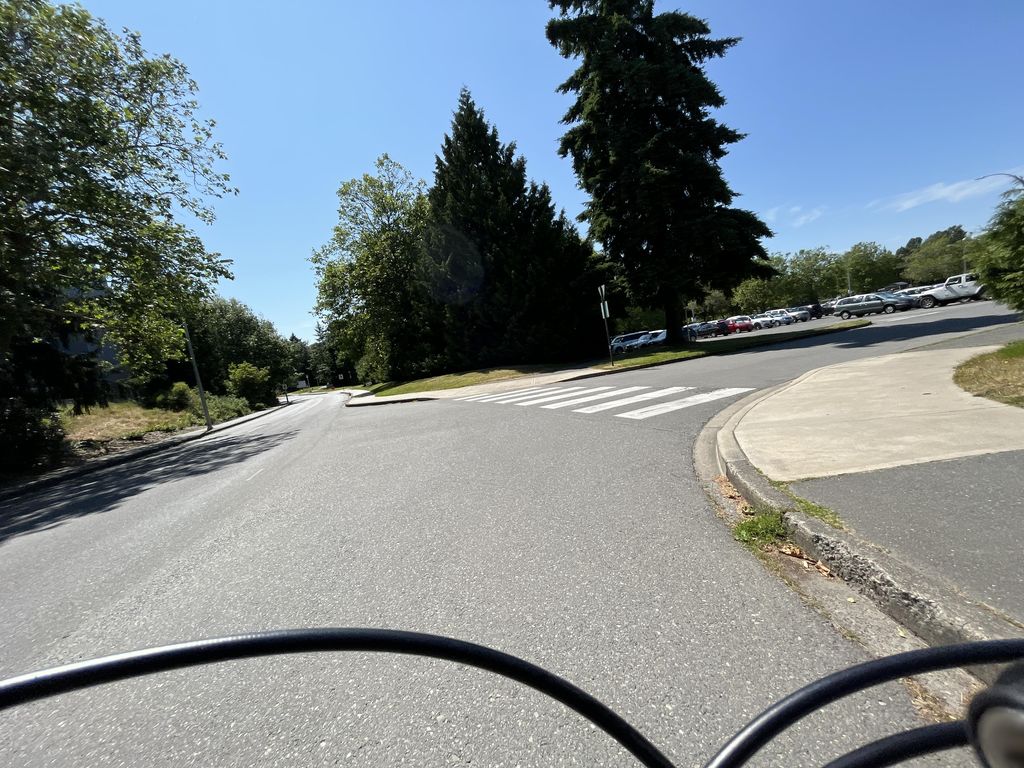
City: victoria